This grayscale texture is a bearing vibration snapshot reshaped row-by-row into a square image. Diagnose the bearing from this image, choosing from: normal, inner_race, outer_race, ball.
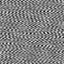
Answer: ball